Group 1:
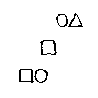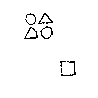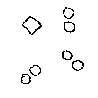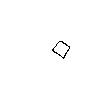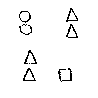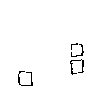
Group 2:
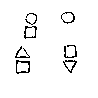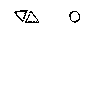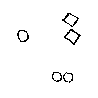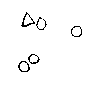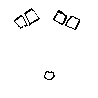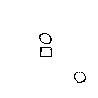
Rule separating the two groups: Lone square vs. lone circle.
Concepts: 1, close to, cluster, cluster_of_one, far from, feature_cluster, near_far, one, together
Author: Douglas R. Hofstadter